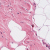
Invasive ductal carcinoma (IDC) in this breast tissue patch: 0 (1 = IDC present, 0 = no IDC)